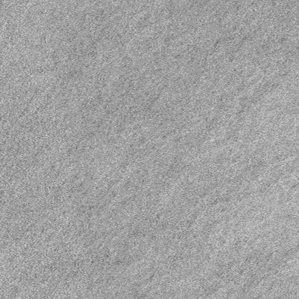
Label: frost